Field crop: tomato
Growth stage: 1
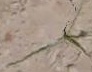
Species: cyperus